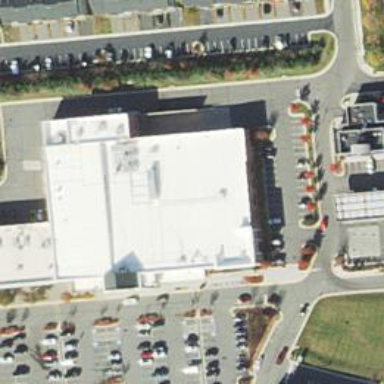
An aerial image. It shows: Supermarket.